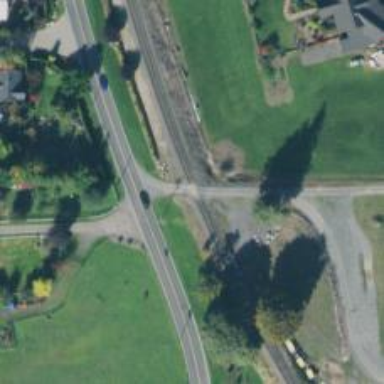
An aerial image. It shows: Level crossing along the railway.